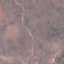
Label: HerbaceousVegetation